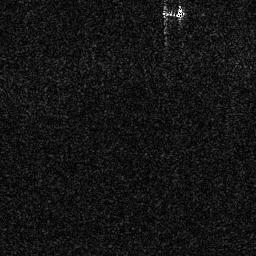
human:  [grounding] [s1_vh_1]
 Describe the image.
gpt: In the satellite image, there is  <ref>1 small ship </ref> <box>[[63, 2, 71, 6, 0]]</box> located at top.